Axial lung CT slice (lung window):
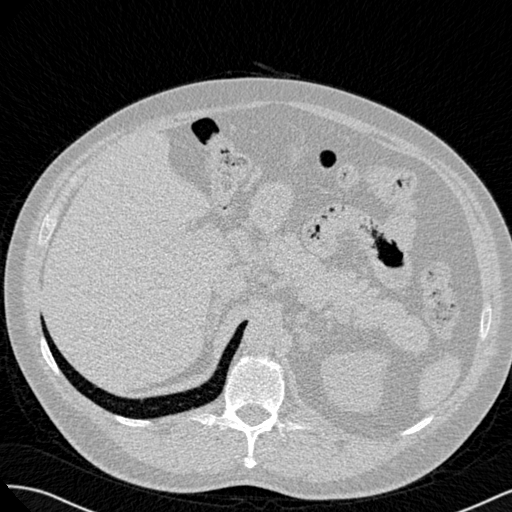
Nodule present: no